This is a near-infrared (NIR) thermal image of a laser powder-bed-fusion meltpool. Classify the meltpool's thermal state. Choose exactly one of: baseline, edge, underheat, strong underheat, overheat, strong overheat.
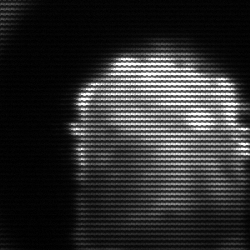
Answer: baseline